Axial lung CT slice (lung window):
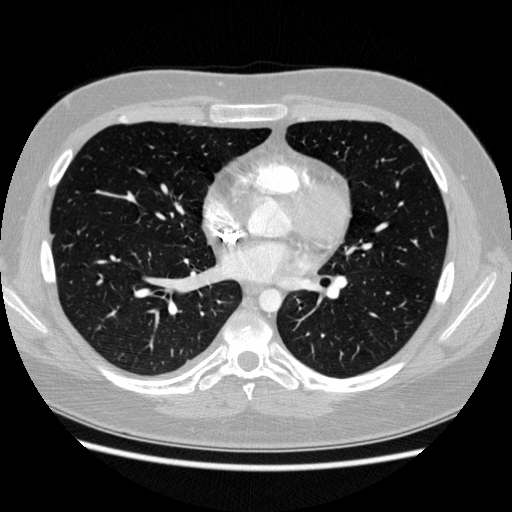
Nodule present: no